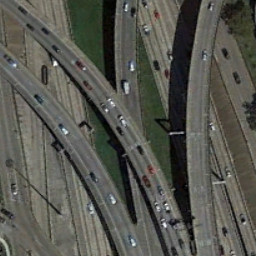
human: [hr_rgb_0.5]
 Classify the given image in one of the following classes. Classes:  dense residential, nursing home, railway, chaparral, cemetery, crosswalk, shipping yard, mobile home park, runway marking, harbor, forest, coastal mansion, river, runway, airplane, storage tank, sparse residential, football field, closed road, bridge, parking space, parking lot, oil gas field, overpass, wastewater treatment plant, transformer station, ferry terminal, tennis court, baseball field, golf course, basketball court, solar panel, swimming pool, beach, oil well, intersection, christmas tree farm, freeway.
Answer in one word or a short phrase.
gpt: overpass